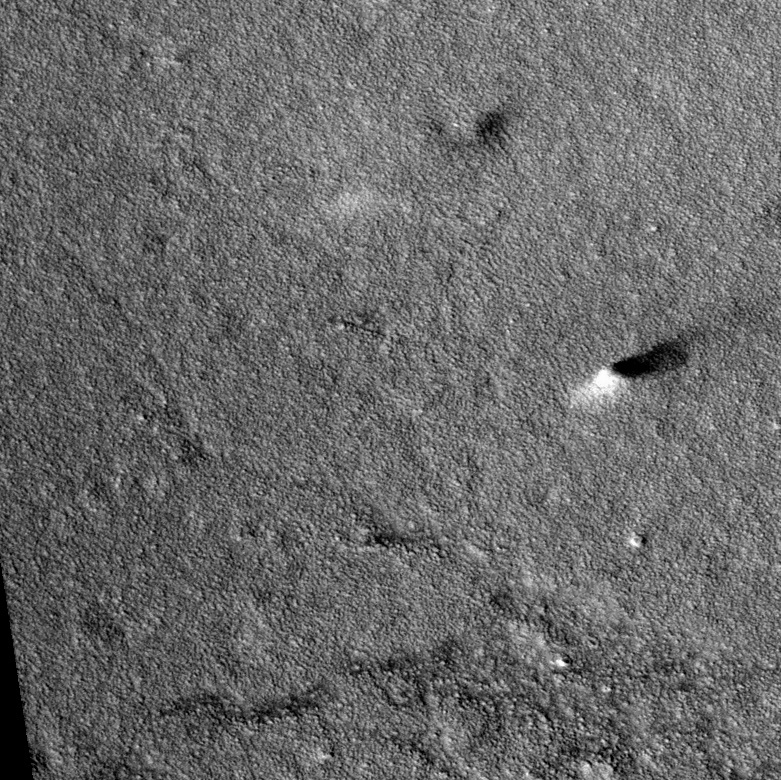
Label: dustdevil, dustdevil